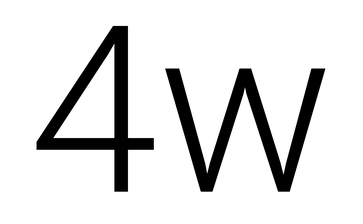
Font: Roboto_Light